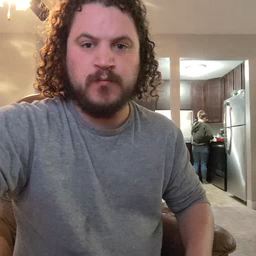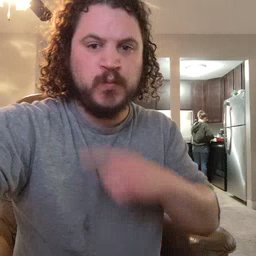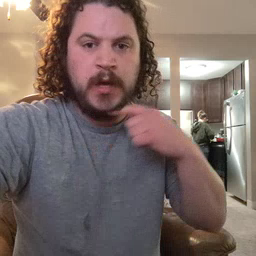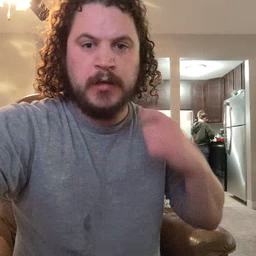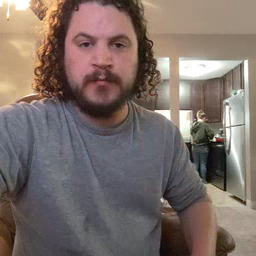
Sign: dry